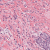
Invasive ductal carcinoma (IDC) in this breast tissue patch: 1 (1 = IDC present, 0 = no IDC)